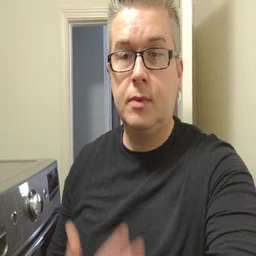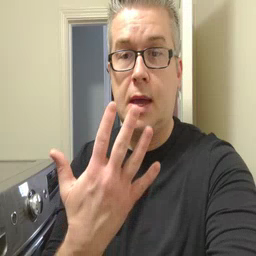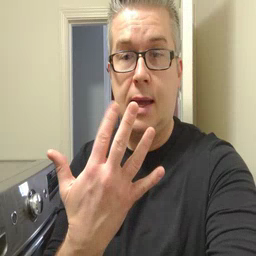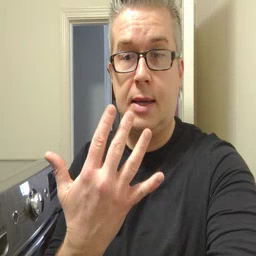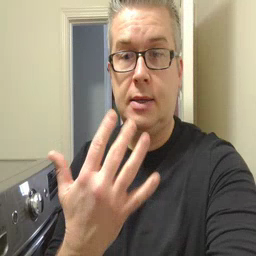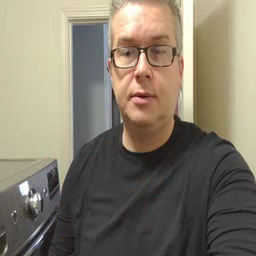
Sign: finger